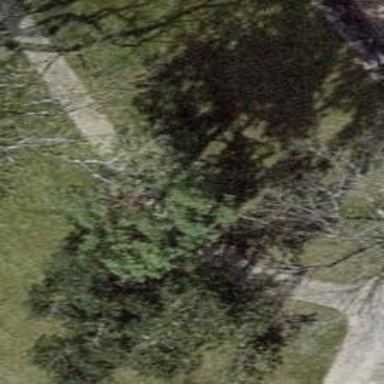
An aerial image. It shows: Evergreen needle-leaved tree.